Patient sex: F
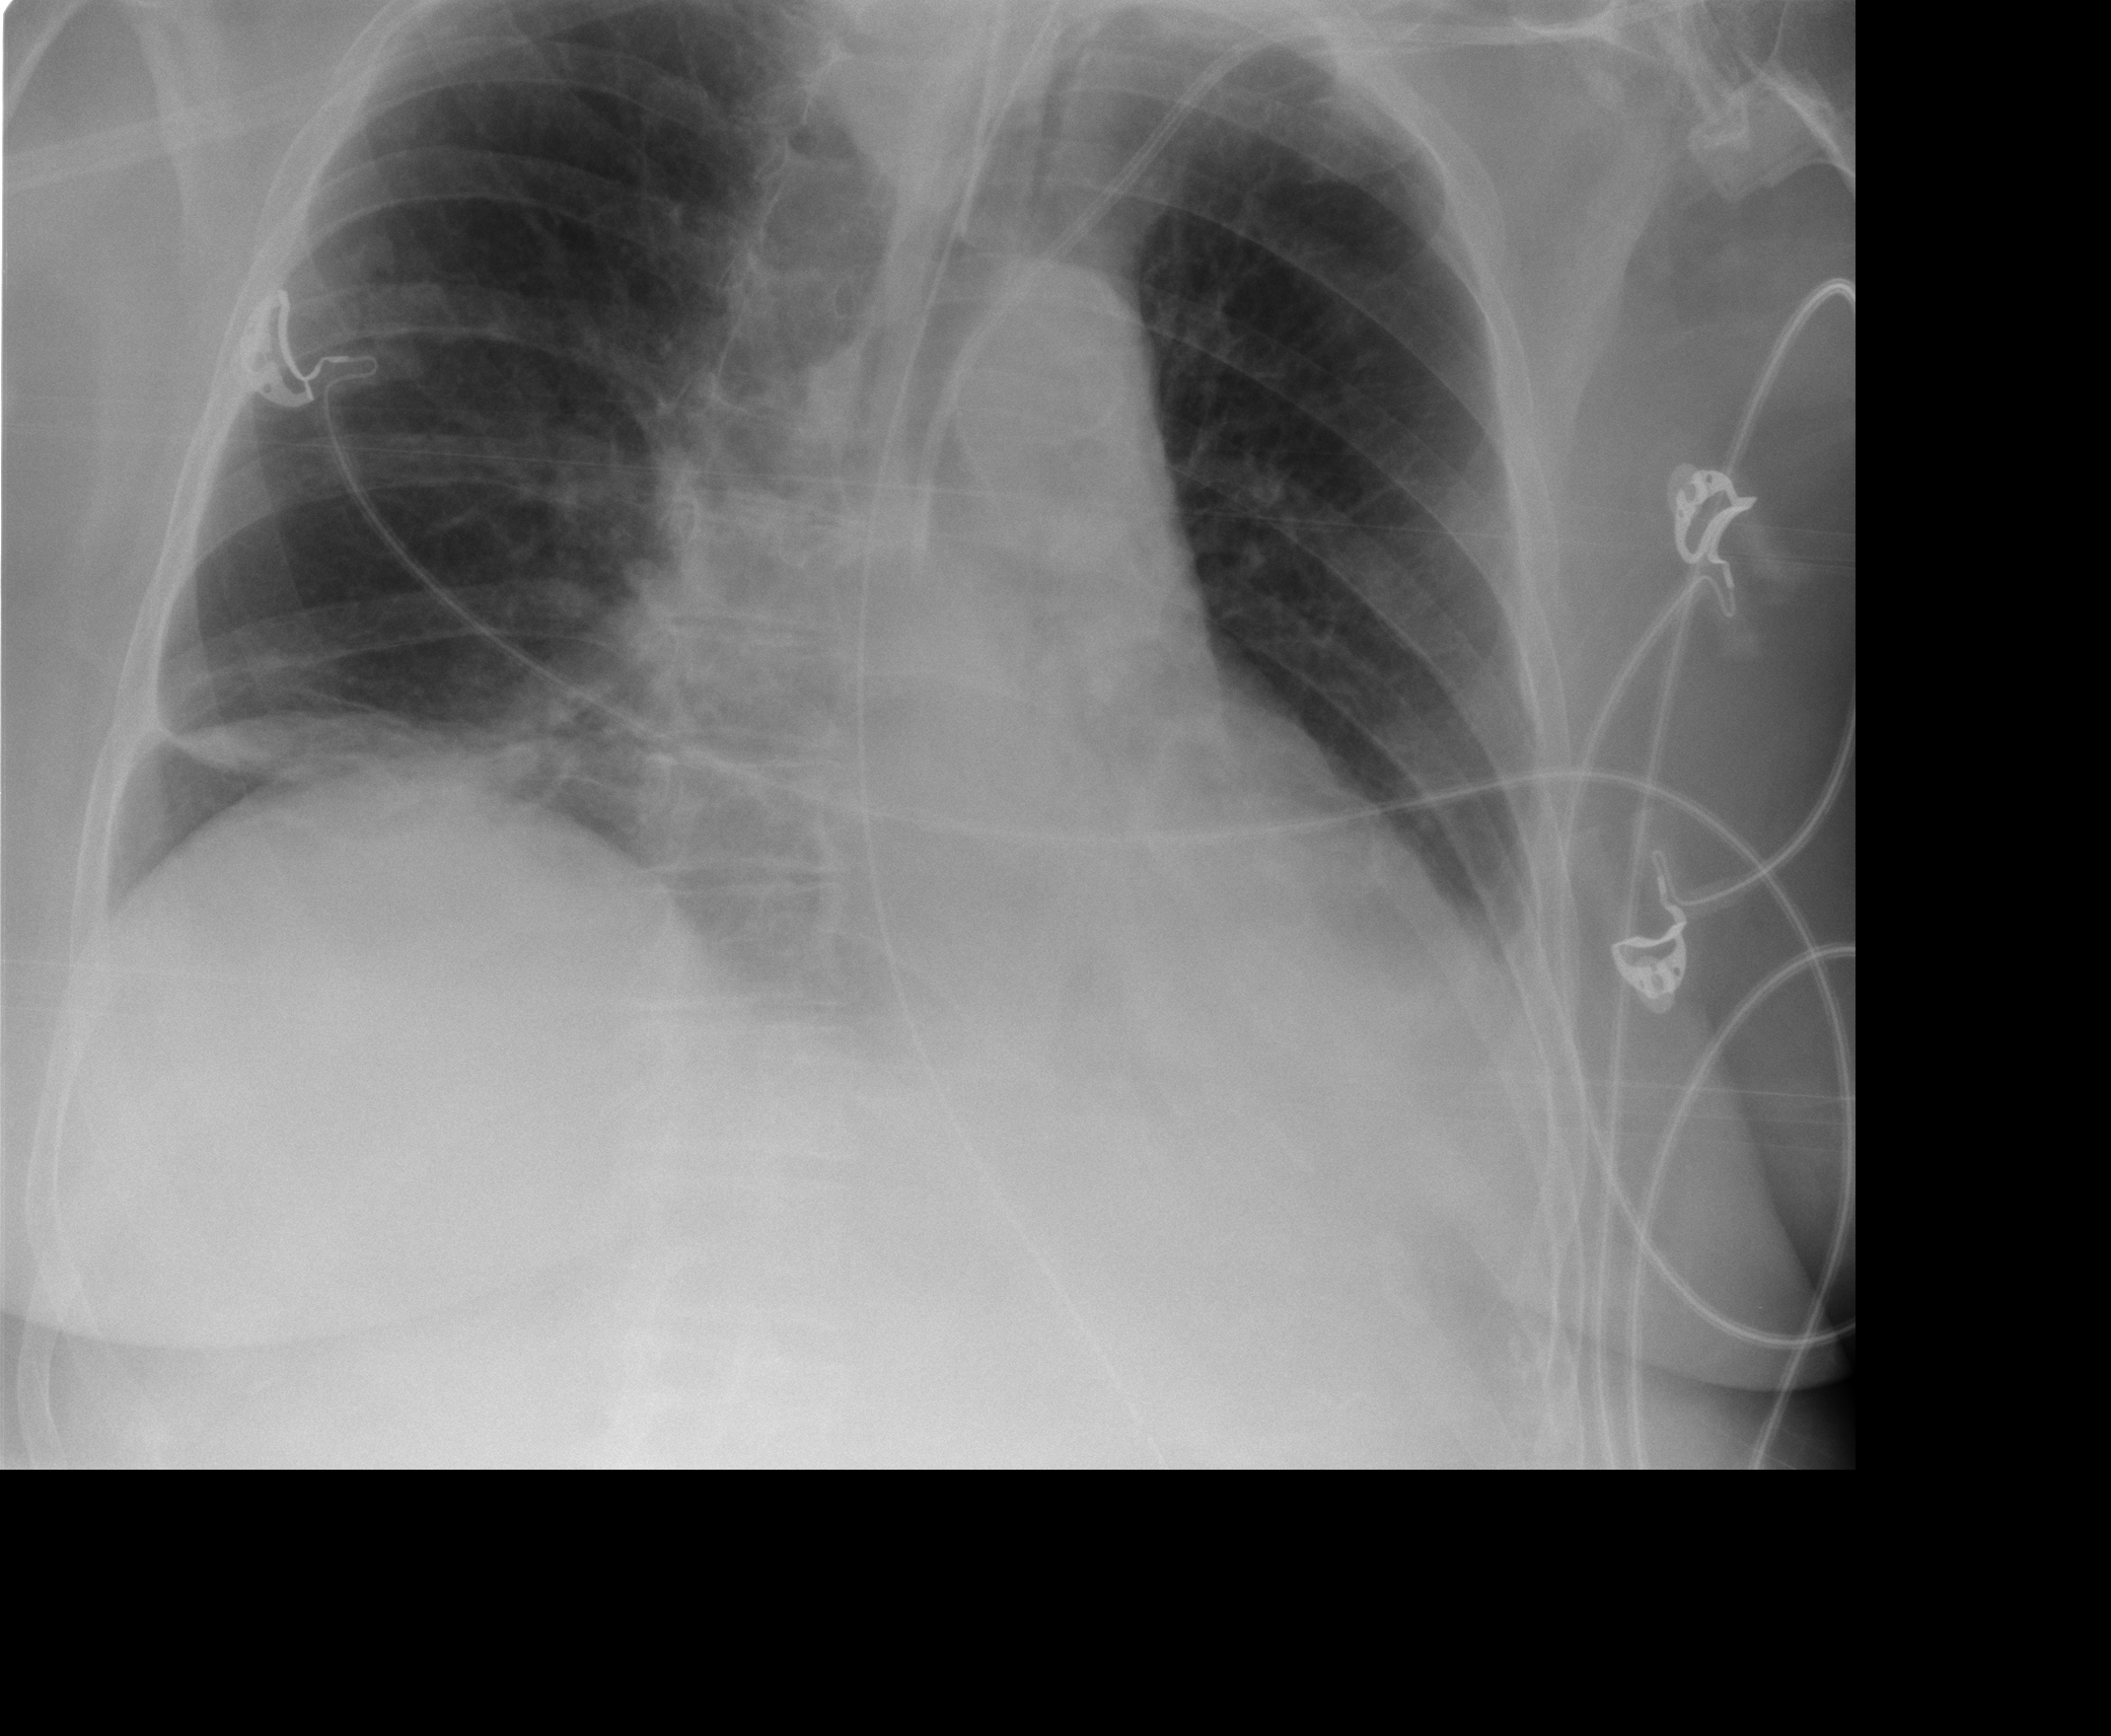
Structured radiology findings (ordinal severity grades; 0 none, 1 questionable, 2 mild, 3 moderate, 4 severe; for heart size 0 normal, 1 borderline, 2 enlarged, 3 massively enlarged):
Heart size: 1
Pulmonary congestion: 2
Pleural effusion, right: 0
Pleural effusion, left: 2
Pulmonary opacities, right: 0
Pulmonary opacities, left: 0
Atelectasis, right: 2
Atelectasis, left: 2